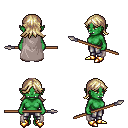
a pixel art fantasy rpg character, female body template, orc, green skin, gray cape, metal pants, white blonde loose hair, gold boots, spear, four views (front, back, left, right), 2x2 character sprite sheet, small pixel art, hard edges, no anti-aliasing